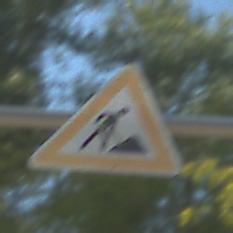
Verkehrszeichen: Arbeitsstelle
Umgebung: Outdoor, Nature
Tageszeit: MorningAfternoon
Wetter: PartlyCloudy
Licht: Natural
Jahreszeit: NotSpecified
Kontrast: HighContrast